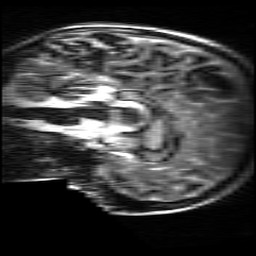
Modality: MP2RAGE
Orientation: sagittal
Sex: female
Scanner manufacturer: siemens
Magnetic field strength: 3 T
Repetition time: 5 s
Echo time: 0.00355 s